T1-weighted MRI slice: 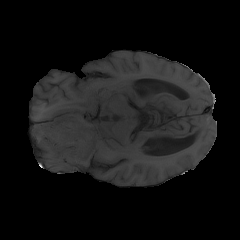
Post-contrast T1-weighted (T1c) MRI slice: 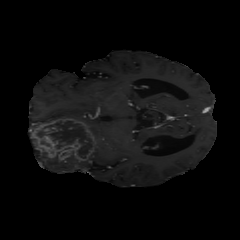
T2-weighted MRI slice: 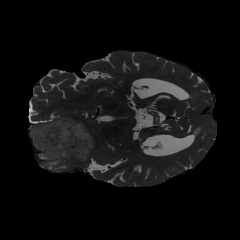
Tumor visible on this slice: yes